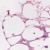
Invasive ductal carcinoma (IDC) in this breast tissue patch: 0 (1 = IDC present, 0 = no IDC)